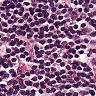
Metastatic tissue present: no